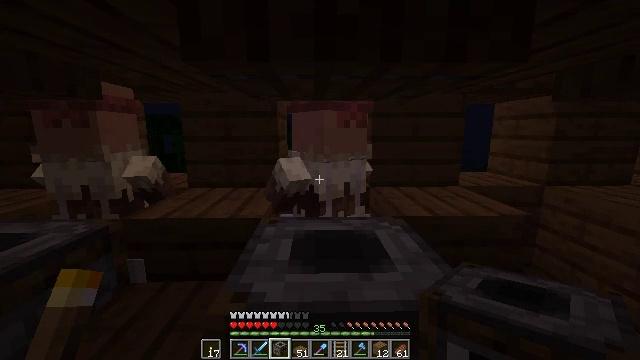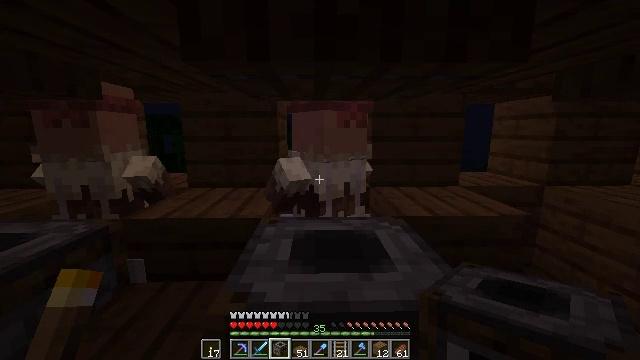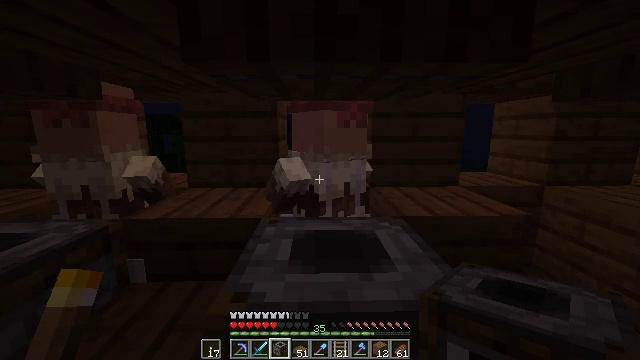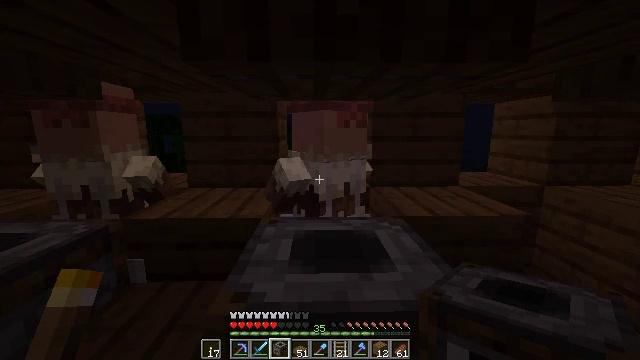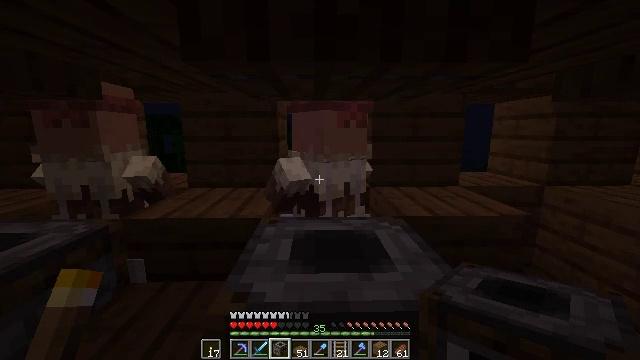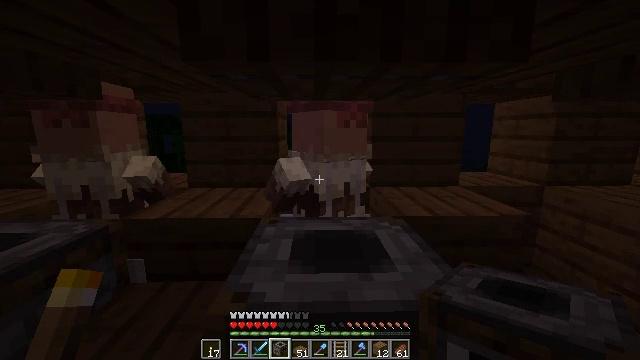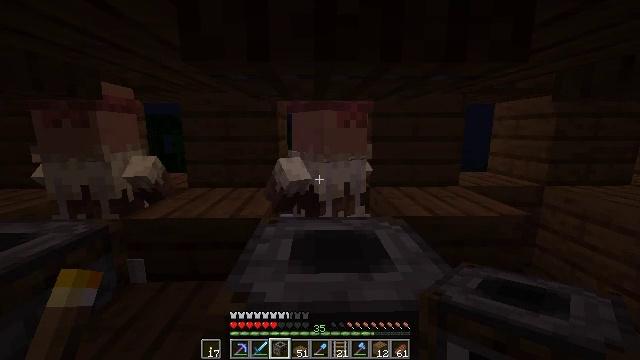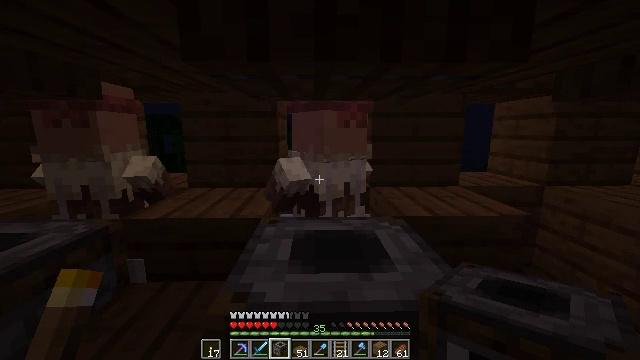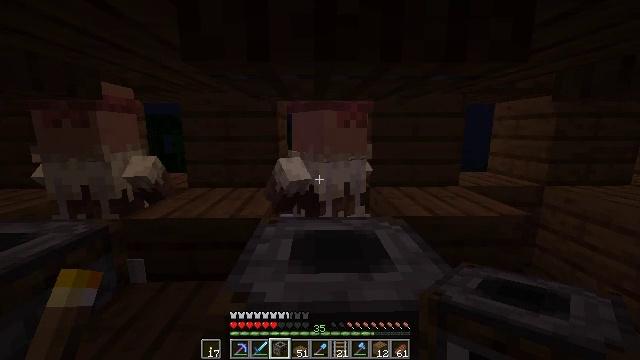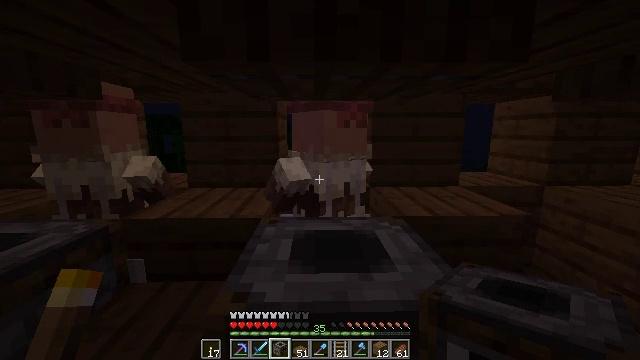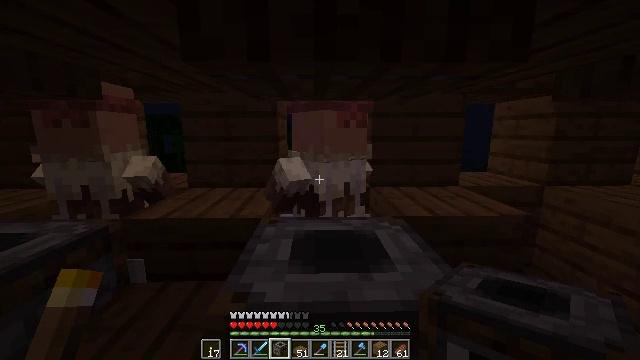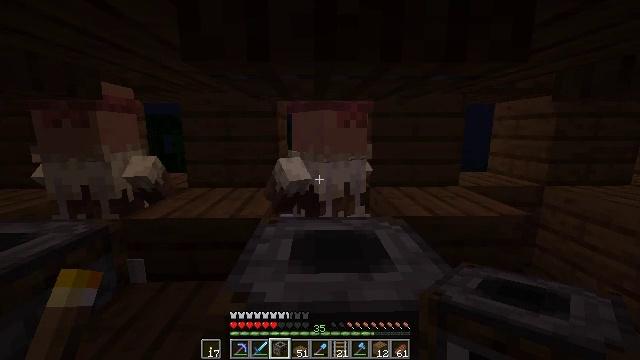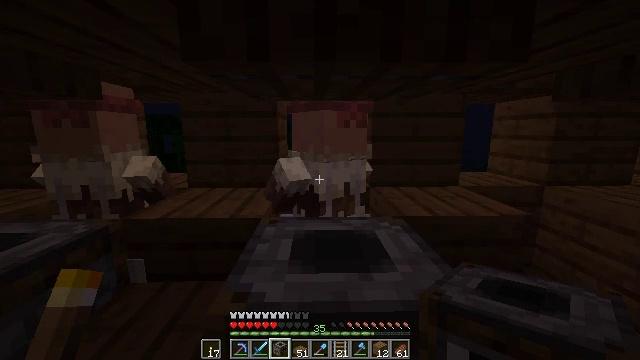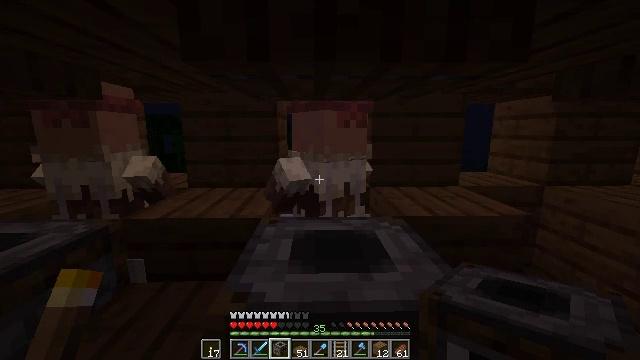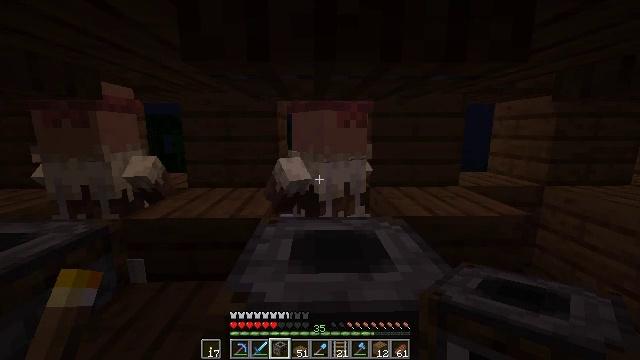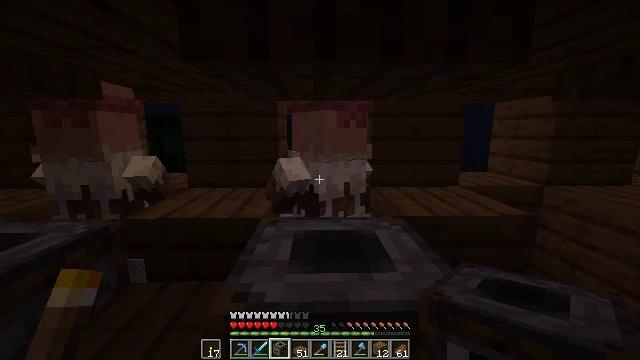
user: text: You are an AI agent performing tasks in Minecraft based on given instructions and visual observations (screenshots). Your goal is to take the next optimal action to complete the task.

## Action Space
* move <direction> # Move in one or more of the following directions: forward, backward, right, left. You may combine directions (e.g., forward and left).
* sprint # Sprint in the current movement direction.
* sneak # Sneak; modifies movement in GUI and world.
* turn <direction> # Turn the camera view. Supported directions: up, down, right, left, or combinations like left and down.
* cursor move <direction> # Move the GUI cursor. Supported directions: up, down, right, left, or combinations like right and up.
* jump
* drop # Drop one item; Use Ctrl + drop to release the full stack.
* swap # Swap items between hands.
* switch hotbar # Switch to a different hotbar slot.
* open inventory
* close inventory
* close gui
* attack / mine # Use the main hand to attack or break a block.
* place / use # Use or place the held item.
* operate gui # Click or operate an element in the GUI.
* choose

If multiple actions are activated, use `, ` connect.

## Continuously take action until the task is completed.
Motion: motion action
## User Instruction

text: Left-click on the smoker to mine it.
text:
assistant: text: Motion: no_op
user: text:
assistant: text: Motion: no_op
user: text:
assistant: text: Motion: no_op
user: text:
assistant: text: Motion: no_op
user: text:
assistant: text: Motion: no_op
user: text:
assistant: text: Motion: no_op
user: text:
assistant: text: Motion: no_op
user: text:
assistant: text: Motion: no_op
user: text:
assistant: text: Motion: no_op
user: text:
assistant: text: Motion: no_op
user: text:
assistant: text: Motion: no_op
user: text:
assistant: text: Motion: no_op
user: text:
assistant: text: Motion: no_op
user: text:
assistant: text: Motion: no_op
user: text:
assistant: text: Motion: no_op
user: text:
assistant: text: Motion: no_op
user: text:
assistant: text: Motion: no_op
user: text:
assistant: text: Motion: no_op
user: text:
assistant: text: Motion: no_op
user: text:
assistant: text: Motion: no_op
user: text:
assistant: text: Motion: no_op
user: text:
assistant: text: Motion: no_op
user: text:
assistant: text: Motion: no_op
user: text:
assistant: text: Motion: no_op
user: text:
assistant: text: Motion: no_op
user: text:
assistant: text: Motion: no_op
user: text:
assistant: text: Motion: no_op
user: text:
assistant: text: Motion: no_op
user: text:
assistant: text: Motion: no_op
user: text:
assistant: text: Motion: no_op